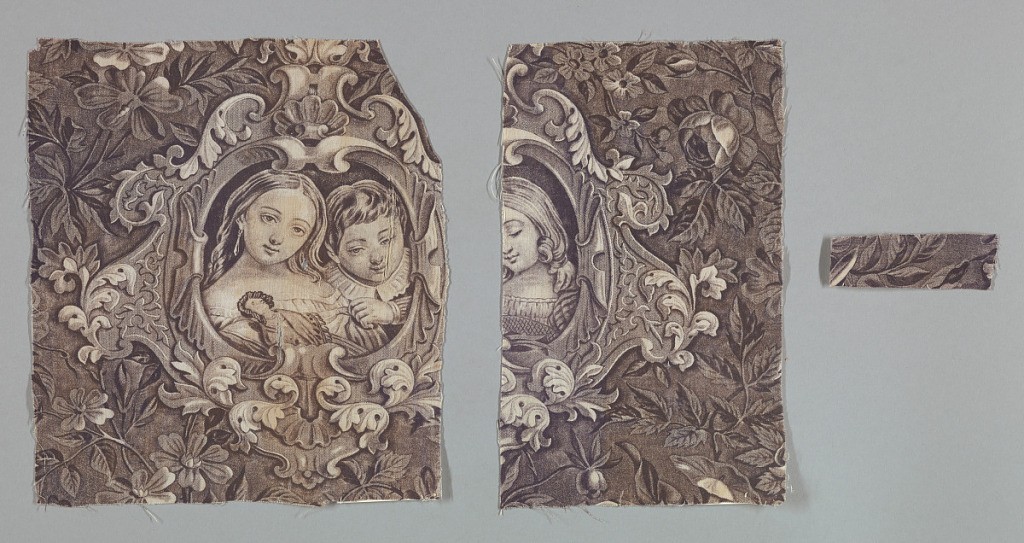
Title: Fragment
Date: mid-19th century
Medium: cotton Technique: printed on plain weave
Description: A fragment shows a portrait of a little girl and boy within an elaborate frame against a floral background. In purple on white.